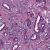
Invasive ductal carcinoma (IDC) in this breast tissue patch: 1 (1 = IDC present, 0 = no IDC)